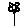
Label: flower